Field crop: maize
Growth stage: 2
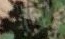
Species: salsola